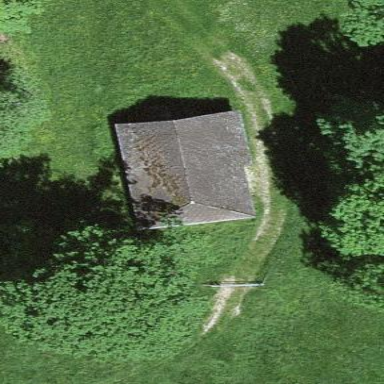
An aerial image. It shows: Farm auxiliary building.